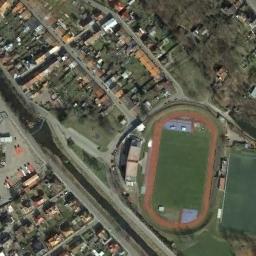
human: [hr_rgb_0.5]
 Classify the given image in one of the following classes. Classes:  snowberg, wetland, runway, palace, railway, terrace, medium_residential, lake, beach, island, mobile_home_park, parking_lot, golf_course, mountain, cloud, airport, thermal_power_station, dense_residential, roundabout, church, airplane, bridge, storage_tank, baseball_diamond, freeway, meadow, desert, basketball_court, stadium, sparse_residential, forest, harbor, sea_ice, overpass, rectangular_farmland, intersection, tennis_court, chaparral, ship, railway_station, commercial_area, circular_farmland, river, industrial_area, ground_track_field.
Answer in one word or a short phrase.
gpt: ground_track_field